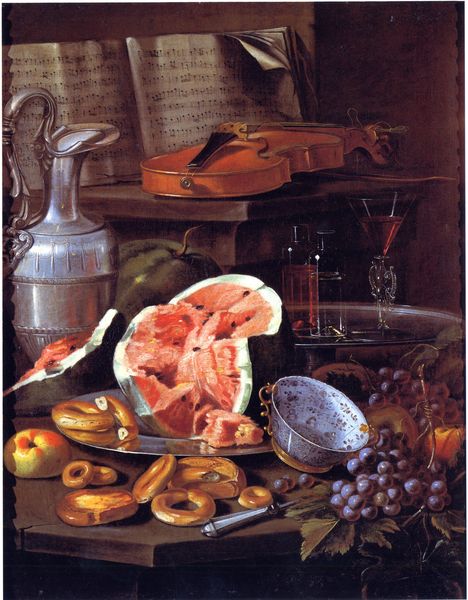
Titel: Stilleben mit Violine und Wassermelone
Künstler: Cristoforo Munari
Standort: Vignola
Institution: Sammlung G.M.B.
Schlagwörter: blau, blätter, dunkel, gemälde, schatten, weiß, grün, komposition, ocker, braun, bunt, getränk, glas, grau, hell, holz, licht, orange, raum, schwarz, tisch, zimmer, obst, rot, beige, malerei, flaschen, gläser, regal, trinken, wand, barock, falten, helld, messer, schale, schüssel, silber, tablett, teller, hals, instrument, niederlande, öl, gold, kelch, blatt, musik, rosa, rund, frucht, früchte, henkel, kanne, krug, stilleben, stillleben, trauben, apfel, äpfel, farbig, ecke, venedig, noten, russland, lila, violett, ölgemälde, essen, wein, glanz, musikinstrument, notenblatt, notenblätter, notenheft, brot, metall, tasse, stil, platte, graun, transparenz, ring, tischkante, becher, melone, holztisch, vanitas, gefäß, zinn, zinnkrug, buch, eckig, porzellan, ringe, brett, stengel, weinglas, fruchtfleisch, kerne, stücke, kreise, speisen, tischplatte, gefässe, geige, korpus, violine, karaffe, küche, seiten, gebäck, weintrauben, besteck, flüssigkeit, kristall, durchsichtig, pfirsich, weinlaub, saiten, silberkrug, melonen, messergriff, traube, weinblätter, weintraube, reben, porzelan, brezel, zink, rundung, kurg, weinblatt, mundgeblasen, frisch, brezeln, brezen, partitur, blei, kringel, kern, falz, zinnkanne, wassermelone, gebrochen, notenbuch, pfirsisch, sieb, haptik, grug, äpfer, aufgeschnitten, weingläser, tich, schaale, eselsohren, zerteilt, masser, ausgerissen, blaue trauben, chinaporzellan, gebäckstücke, gis, glasflaschen, menmento mori, schössel, teigwaren, traubenblatt, zuckermelone, fruchtig, wassermilone, stilllben, bagel, weinhblätter